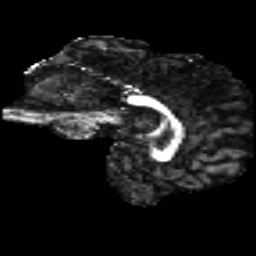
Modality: FA
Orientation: sagittal
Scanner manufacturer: siemens
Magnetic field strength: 3 T
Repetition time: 4.16 s
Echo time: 0.0806 s